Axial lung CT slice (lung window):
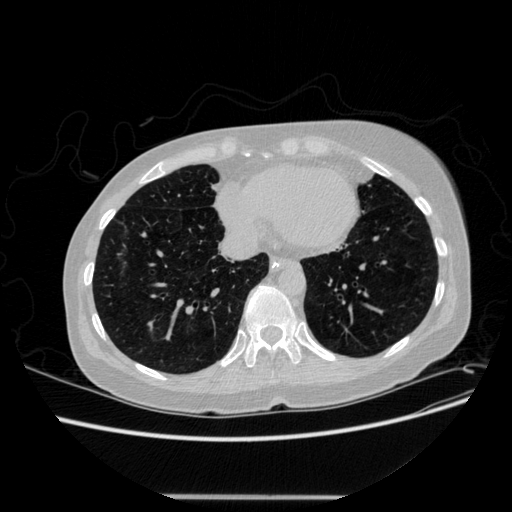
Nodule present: no